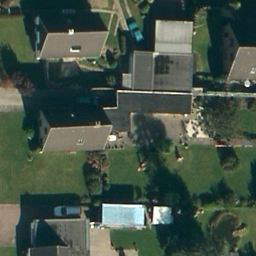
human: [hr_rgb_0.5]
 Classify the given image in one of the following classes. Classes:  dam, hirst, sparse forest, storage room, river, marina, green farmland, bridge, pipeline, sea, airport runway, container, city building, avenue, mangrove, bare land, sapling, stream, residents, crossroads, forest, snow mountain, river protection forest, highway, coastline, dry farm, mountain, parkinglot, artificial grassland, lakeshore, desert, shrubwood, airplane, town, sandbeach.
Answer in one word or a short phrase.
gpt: residents